Question: In version <URL>, we now have the 'scale_*_binned' binning scales. This is useful when creating a more visually appealing histogram
-
What do I put in the labels argument in '+ geom_text(aes(label = ...))'
I have the feeling that the answer is somewhere in the saved objects in the ggplot object 'p' (see below) in the form of a calculated quantity somewhere, but I can't seem to find it.
'''
library(ggplot2)
#> Warning: package 'ggplot2' was built under R version 3.6.3
p <-
ggplot(mtcars) +
geom_bar(aes(mpg)) +
scale_x_binned()
p
'''

'''
names(p)
#> [1] "data" "layers" "scales" "mapping" "theme"
#> [6] "coordinates" "facet" "plot_env" "labels"
'''
<URL>
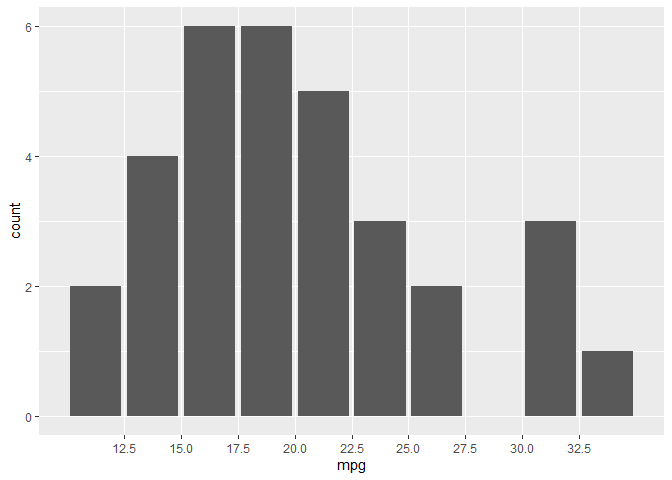
Answer: The labels for the counts can be added via 'geom_text(aes(x = mpg, label = ..count..), stat = "count")'. Try this
'''
library(ggplot2)
p <-
ggplot(mtcars) +
geom_bar(aes(mpg)) +
geom_text(aes(x = mpg, label = ..count..), stat = "count", vjust = -.2) +
scale_x_binned()
p
'''

<URL>